Aerial crown-view tile of a tropical tree (Barro Colorado Island, Panama), acquired 20250616:
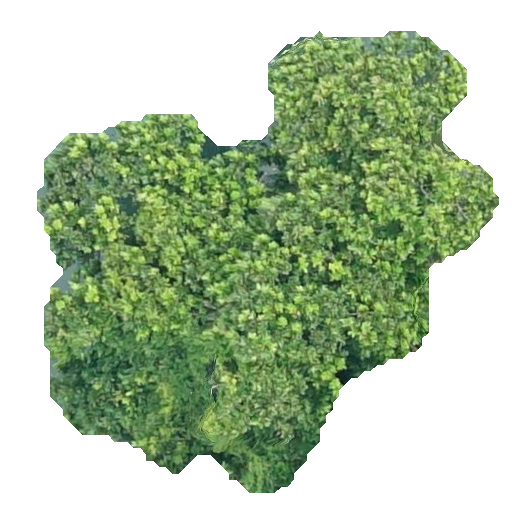
Species: Anacardium excelsum
GBIF accepted scientific name: Anacardium excelsum
Crown area: 198.469 m²